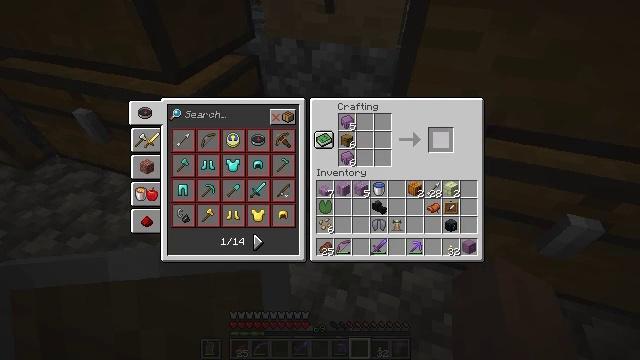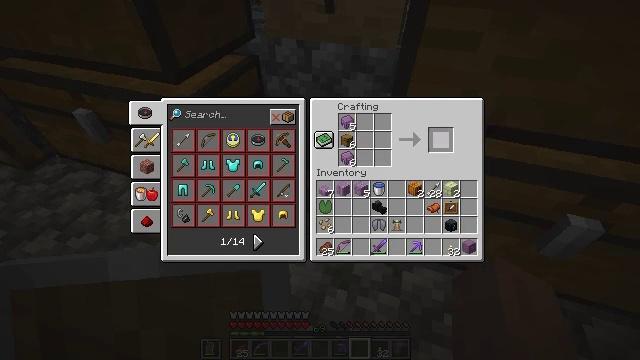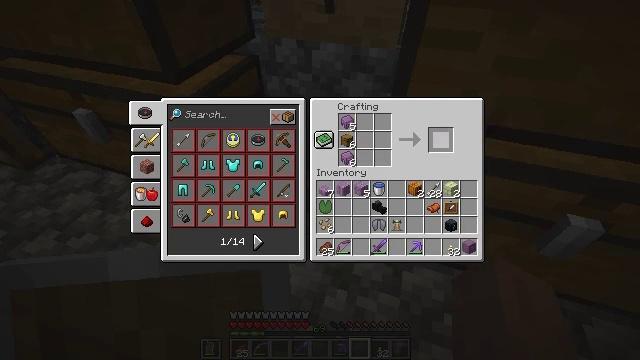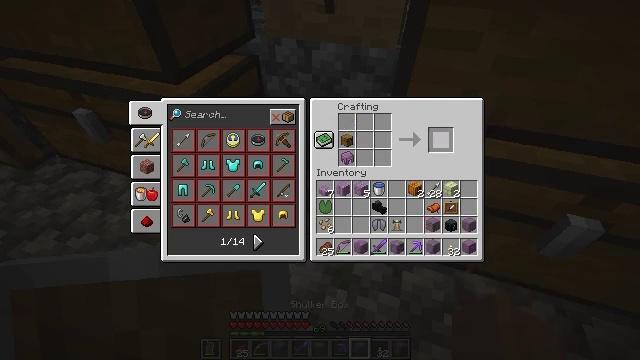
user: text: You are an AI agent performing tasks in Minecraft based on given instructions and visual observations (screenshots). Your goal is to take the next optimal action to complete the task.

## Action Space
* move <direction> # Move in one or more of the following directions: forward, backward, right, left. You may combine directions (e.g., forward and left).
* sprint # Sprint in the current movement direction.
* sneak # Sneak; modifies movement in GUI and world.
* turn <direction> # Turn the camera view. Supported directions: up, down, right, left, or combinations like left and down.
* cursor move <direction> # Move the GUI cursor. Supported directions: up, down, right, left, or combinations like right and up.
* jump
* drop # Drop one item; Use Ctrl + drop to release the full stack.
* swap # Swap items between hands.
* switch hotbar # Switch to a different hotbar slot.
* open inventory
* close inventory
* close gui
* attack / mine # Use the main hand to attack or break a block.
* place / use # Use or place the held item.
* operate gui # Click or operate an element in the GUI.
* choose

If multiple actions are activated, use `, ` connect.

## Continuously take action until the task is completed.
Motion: motion action
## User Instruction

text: Combine a chest and shulker shells to craft a shulker box.
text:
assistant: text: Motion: sneak, use / place
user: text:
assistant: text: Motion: sneak
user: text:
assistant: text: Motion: sneak
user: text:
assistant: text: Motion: sneak